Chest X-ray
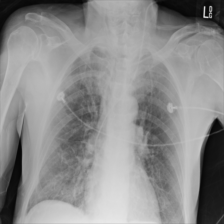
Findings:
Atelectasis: negative
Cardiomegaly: negative
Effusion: negative
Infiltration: negative
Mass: negative
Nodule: negative
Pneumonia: negative
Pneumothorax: negative
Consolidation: negative
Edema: negative
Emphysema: negative
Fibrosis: negative
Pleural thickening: negative
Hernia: negative